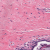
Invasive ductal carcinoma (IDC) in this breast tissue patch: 0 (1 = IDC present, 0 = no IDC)